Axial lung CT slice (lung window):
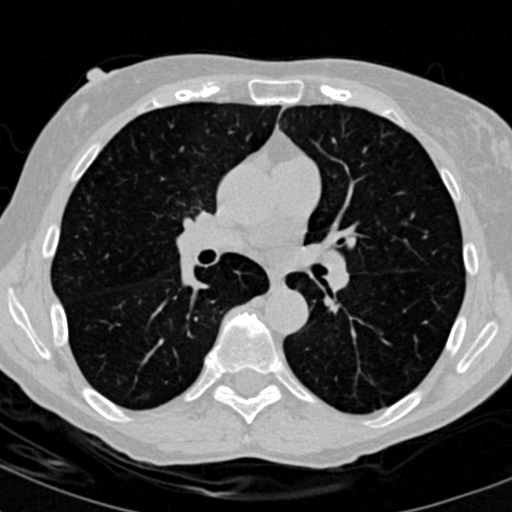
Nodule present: no